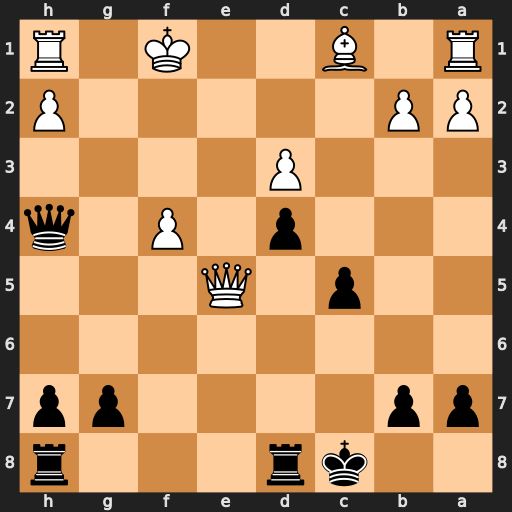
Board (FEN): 2kr3r/pp4pp/8/2p1Q3/3p1P1q/3P4/PP5P/R1B2K1R
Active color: b
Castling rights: -
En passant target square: -
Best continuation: Rde8 Qf5+ Kb8 Bd2 Rhf8